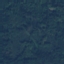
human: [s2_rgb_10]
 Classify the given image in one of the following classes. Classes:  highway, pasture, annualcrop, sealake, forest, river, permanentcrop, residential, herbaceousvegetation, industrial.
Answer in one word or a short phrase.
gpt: Forest